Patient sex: M
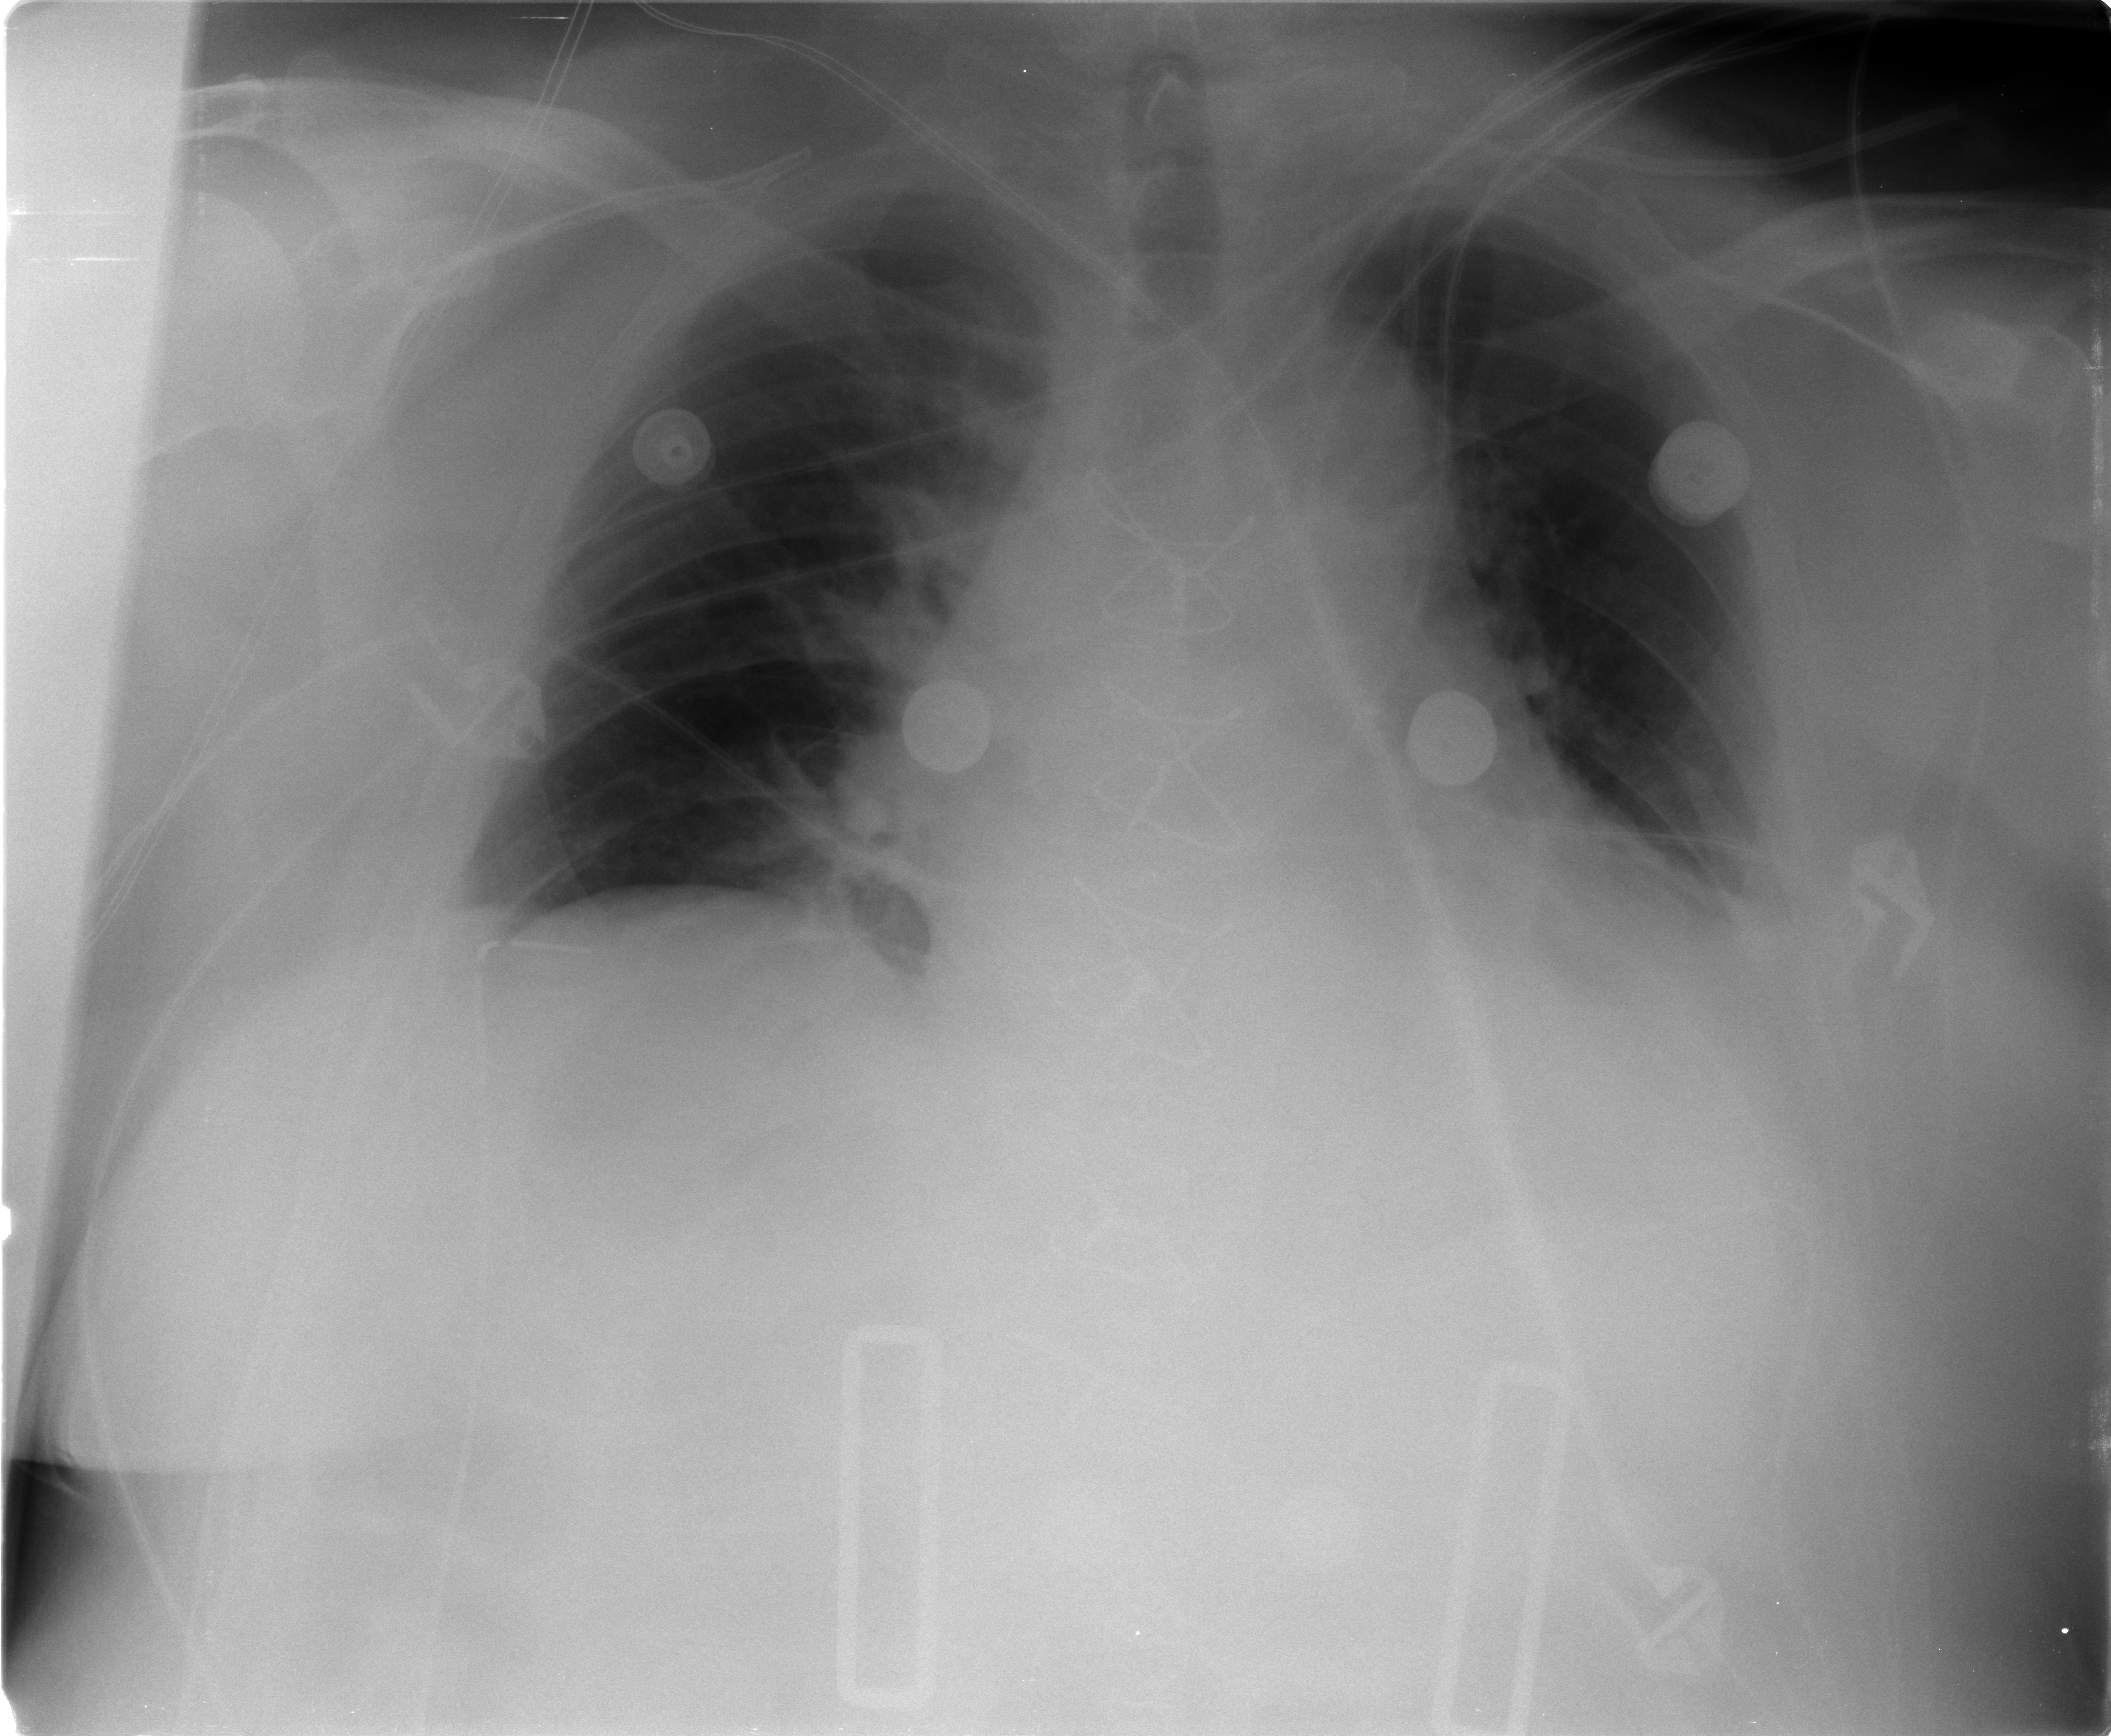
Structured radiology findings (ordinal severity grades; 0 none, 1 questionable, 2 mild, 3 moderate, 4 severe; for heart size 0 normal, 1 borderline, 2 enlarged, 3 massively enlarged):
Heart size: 2
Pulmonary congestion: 2
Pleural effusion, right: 1
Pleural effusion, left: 1
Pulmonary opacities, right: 1
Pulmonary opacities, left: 1
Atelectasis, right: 2
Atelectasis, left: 2